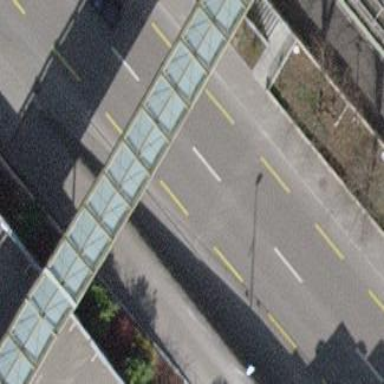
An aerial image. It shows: Metal beam bridge.